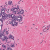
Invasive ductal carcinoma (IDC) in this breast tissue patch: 0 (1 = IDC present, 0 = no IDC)